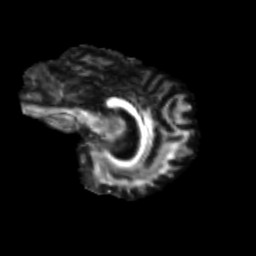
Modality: FA
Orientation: sagittal
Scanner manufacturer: siemens
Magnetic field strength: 3 T
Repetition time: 9.2 s
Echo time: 0.084 s